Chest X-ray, PA view. Patient: 51 years old, sex M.
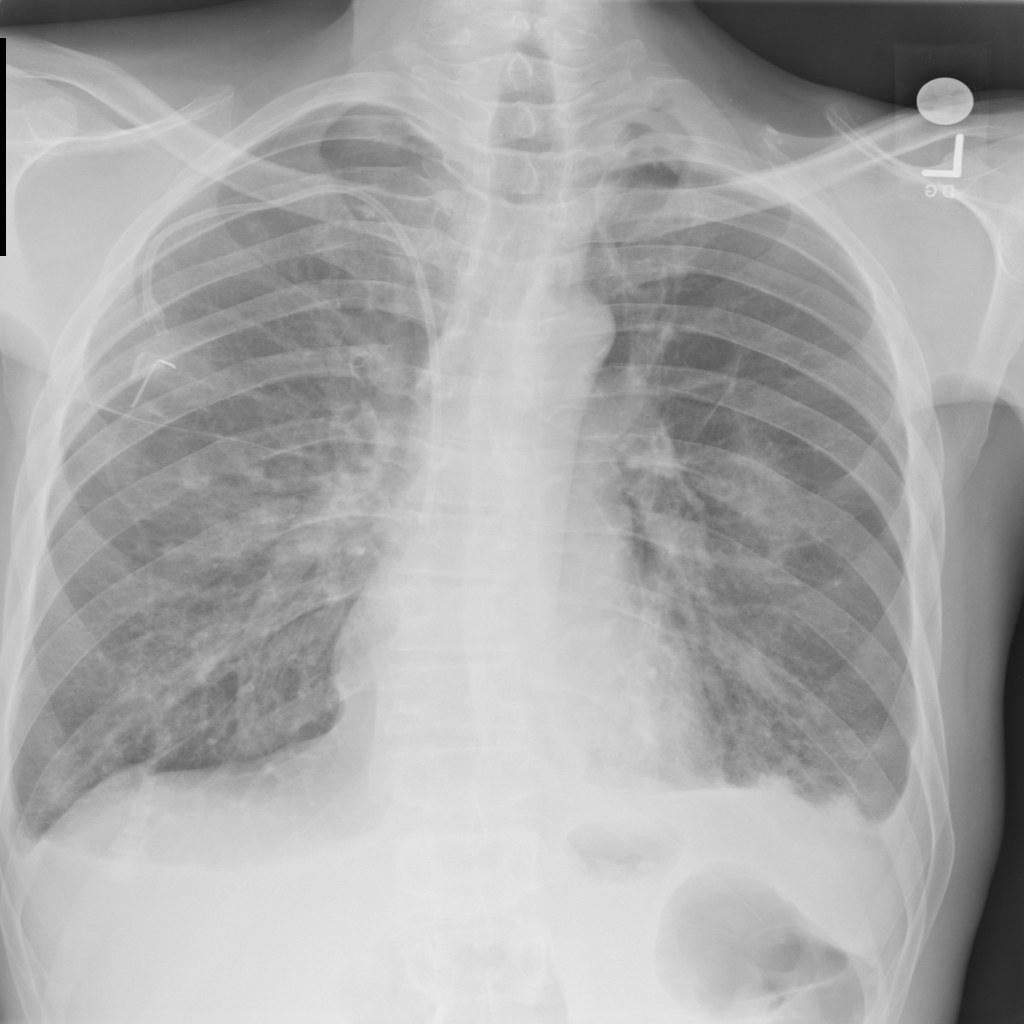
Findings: Effusion, Pleural_Thickening